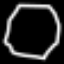
Label: octagon